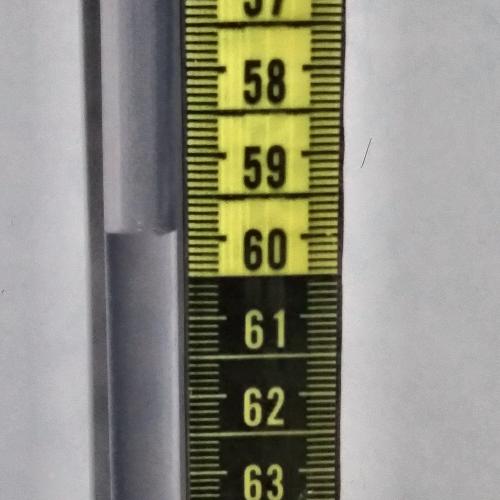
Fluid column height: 59.9 cm